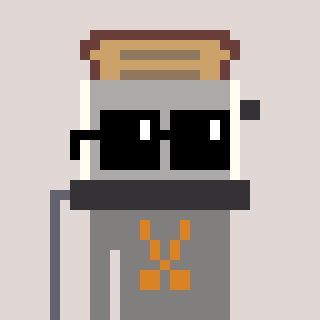
a pixel art character with square black sunglasses, a toaster-shaped head and a bluegrey-colored body on a warm background